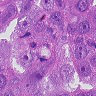
Metastatic tissue present: yes